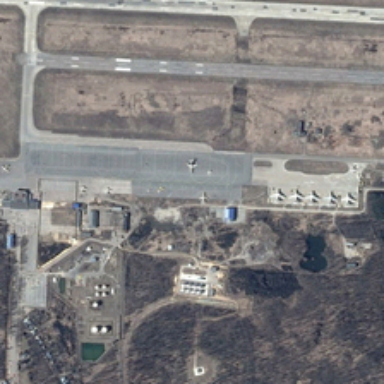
Some planes are parked in an airport near a piece of green trees .